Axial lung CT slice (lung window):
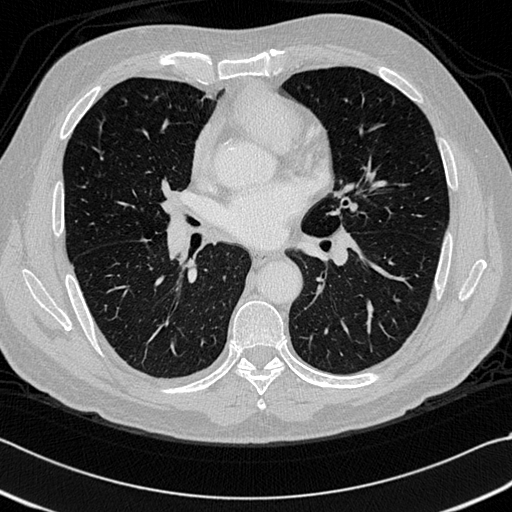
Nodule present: no